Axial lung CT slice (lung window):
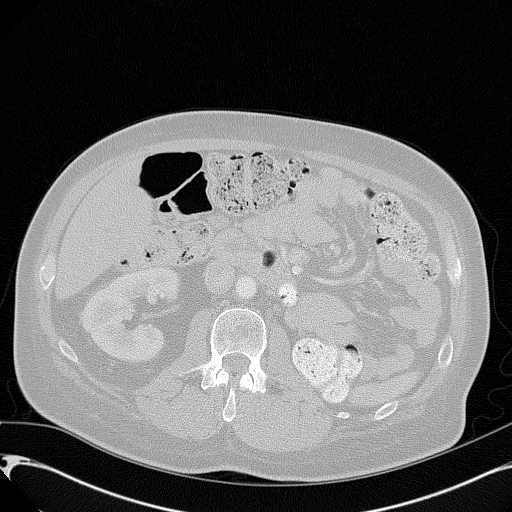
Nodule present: no